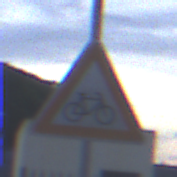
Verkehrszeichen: RadverkehrLinks
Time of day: SunriseSunset
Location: Outdoor (Suburban)
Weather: PartlyCloudy
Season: NotSpecified
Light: Natural